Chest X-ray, PA view. Patient: 64 years old, sex M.
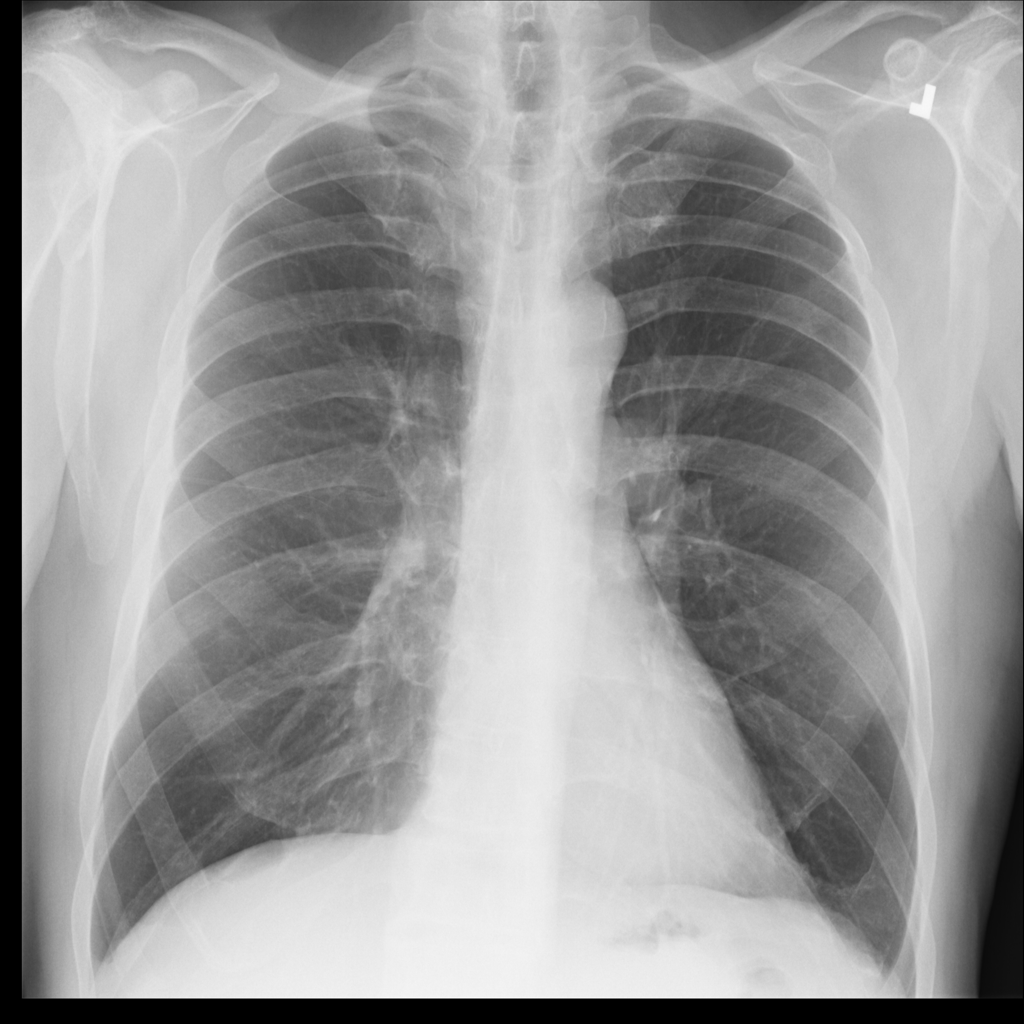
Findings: Infiltration